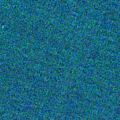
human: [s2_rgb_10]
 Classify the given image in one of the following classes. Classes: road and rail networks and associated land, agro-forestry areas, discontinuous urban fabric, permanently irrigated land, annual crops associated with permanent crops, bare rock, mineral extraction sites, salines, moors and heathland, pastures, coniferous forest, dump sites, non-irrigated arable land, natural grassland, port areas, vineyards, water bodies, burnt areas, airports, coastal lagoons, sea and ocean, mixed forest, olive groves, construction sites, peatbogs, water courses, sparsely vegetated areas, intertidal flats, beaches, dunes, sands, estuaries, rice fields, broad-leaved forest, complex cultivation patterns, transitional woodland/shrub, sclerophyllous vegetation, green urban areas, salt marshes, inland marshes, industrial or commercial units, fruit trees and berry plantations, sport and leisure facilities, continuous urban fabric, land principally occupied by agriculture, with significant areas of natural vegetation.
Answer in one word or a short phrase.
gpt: sea and ocean